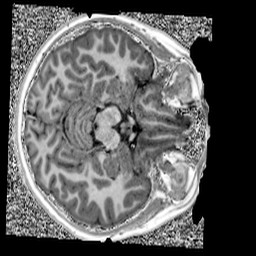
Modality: UNIT1
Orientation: axial
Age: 10
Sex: male
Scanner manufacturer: siemens
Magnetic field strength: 3 T
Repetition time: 4 s
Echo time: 0.00303 s